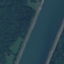
Land use / land cover: River